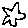
Label: star